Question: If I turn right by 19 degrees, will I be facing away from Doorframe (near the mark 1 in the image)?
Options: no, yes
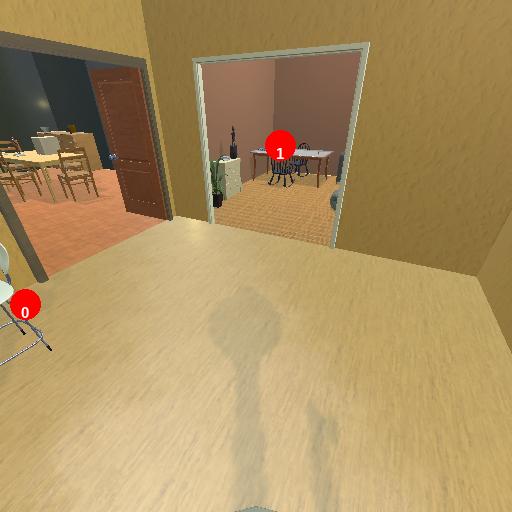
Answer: no